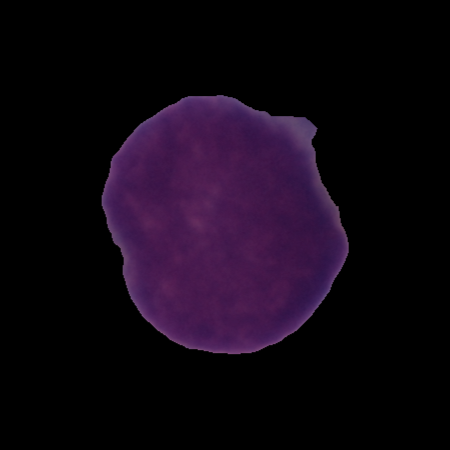
Label: cancer